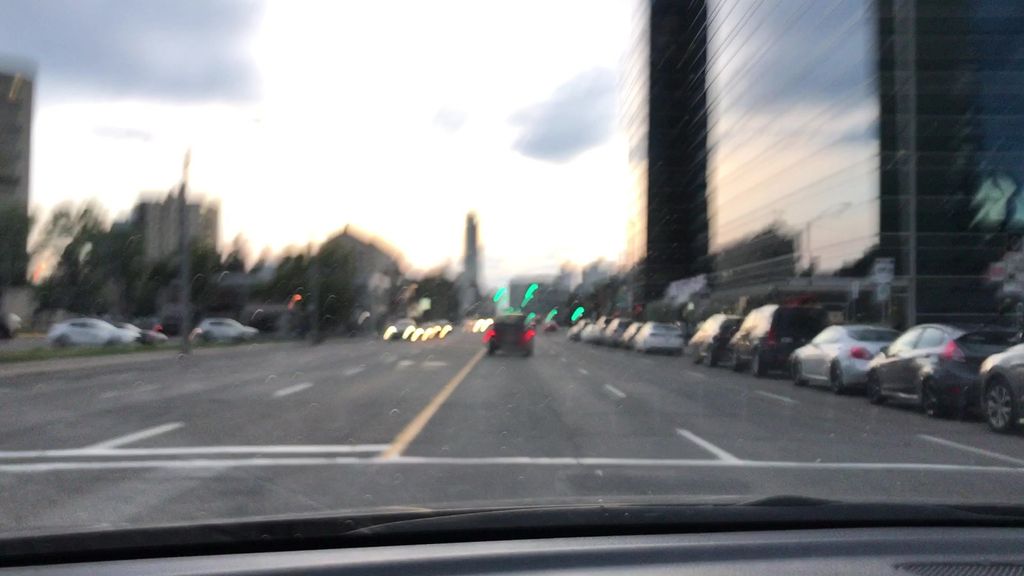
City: edmonton